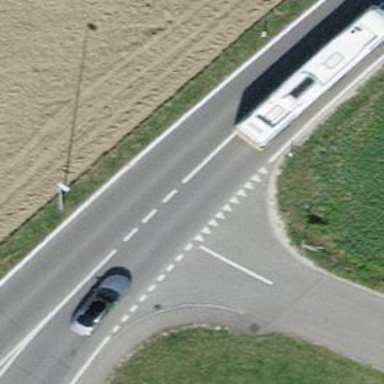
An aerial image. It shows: Road with "give way" sign.